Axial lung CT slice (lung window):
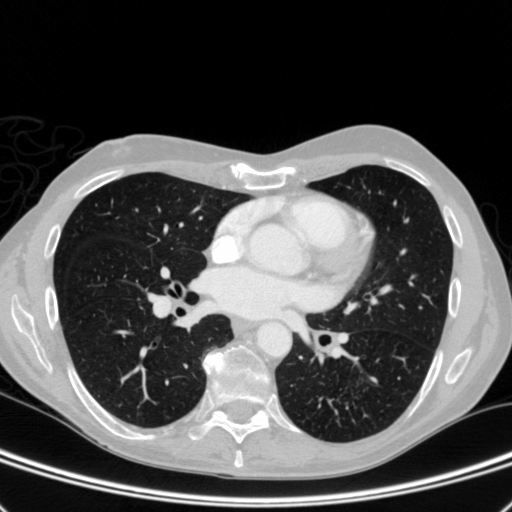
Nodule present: no